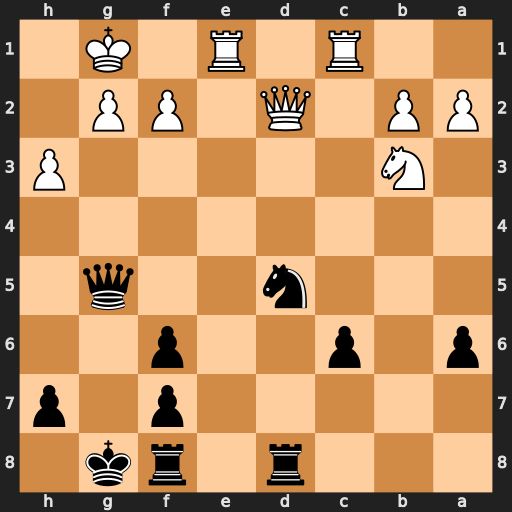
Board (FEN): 3r1rk1/5p1p/p1p2p2/3n2q1/8/1N5P/PP1Q1PP1/2R1R1K1
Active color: b
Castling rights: -
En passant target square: -
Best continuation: Nf4 Qxf4 Qxf4